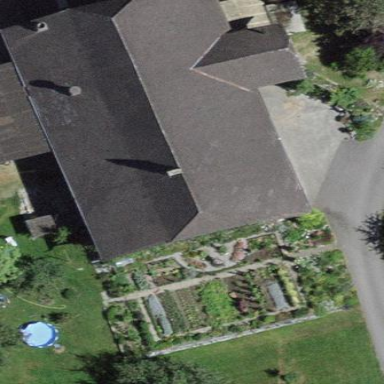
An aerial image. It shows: Farm building.